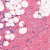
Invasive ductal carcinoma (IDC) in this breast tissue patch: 0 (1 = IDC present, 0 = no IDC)